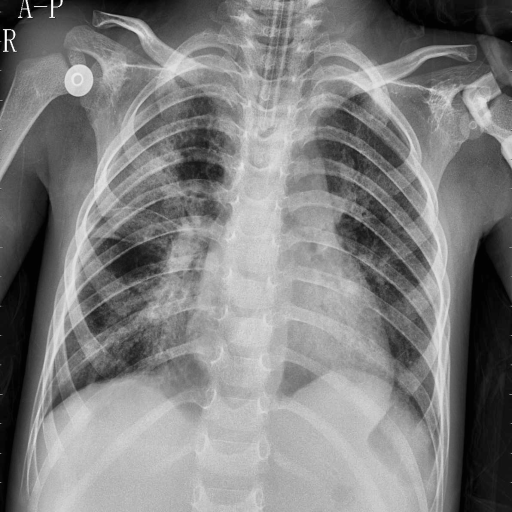
Finding: PNEUMONIA